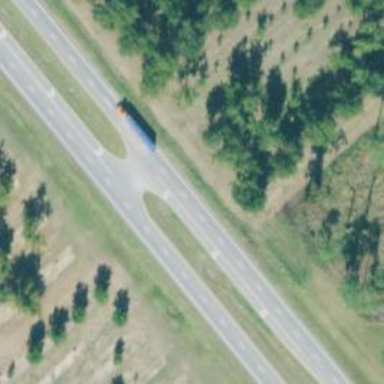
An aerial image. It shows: Trunk highway with expressway features.